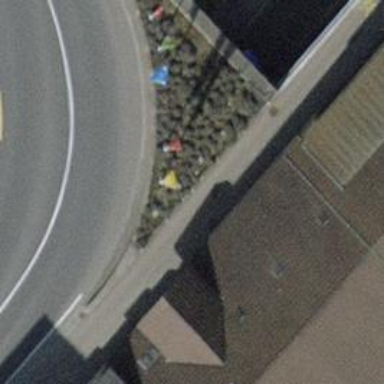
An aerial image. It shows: Flagpole structure.